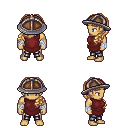
a pixel art fantasy rpg character, male body template, human, tanned skin, maroon tunic, metal pants, light blonde princess hairstyle, chain helm, white cloth bandages, four views (front, back, left, right), 2x2 character sprite sheet, small pixel art, hard edges, no anti-aliasing